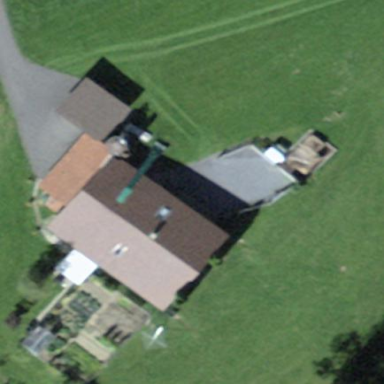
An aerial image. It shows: Farm building.